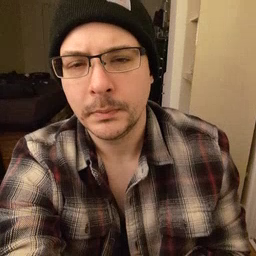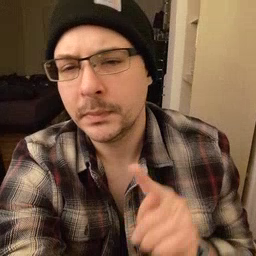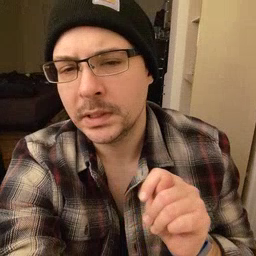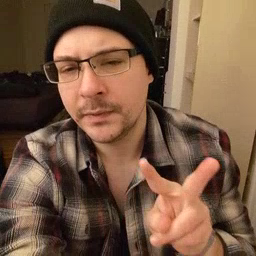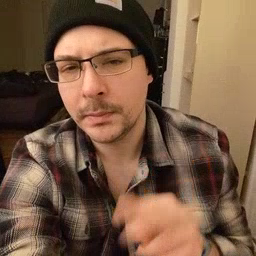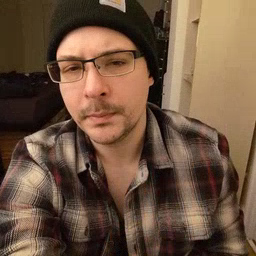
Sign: TV